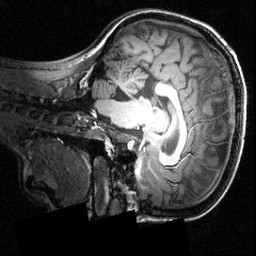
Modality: T1w
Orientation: sagittal
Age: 20
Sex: female
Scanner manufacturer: siemens
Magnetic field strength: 3.951 T
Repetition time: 1.5 s
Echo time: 0.00335 s